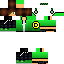
A male human skin with green skin, wearing brown long hair dressed in a green hoodie and black pants, featuring a closed mouth.